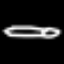
Label: pencil